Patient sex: F
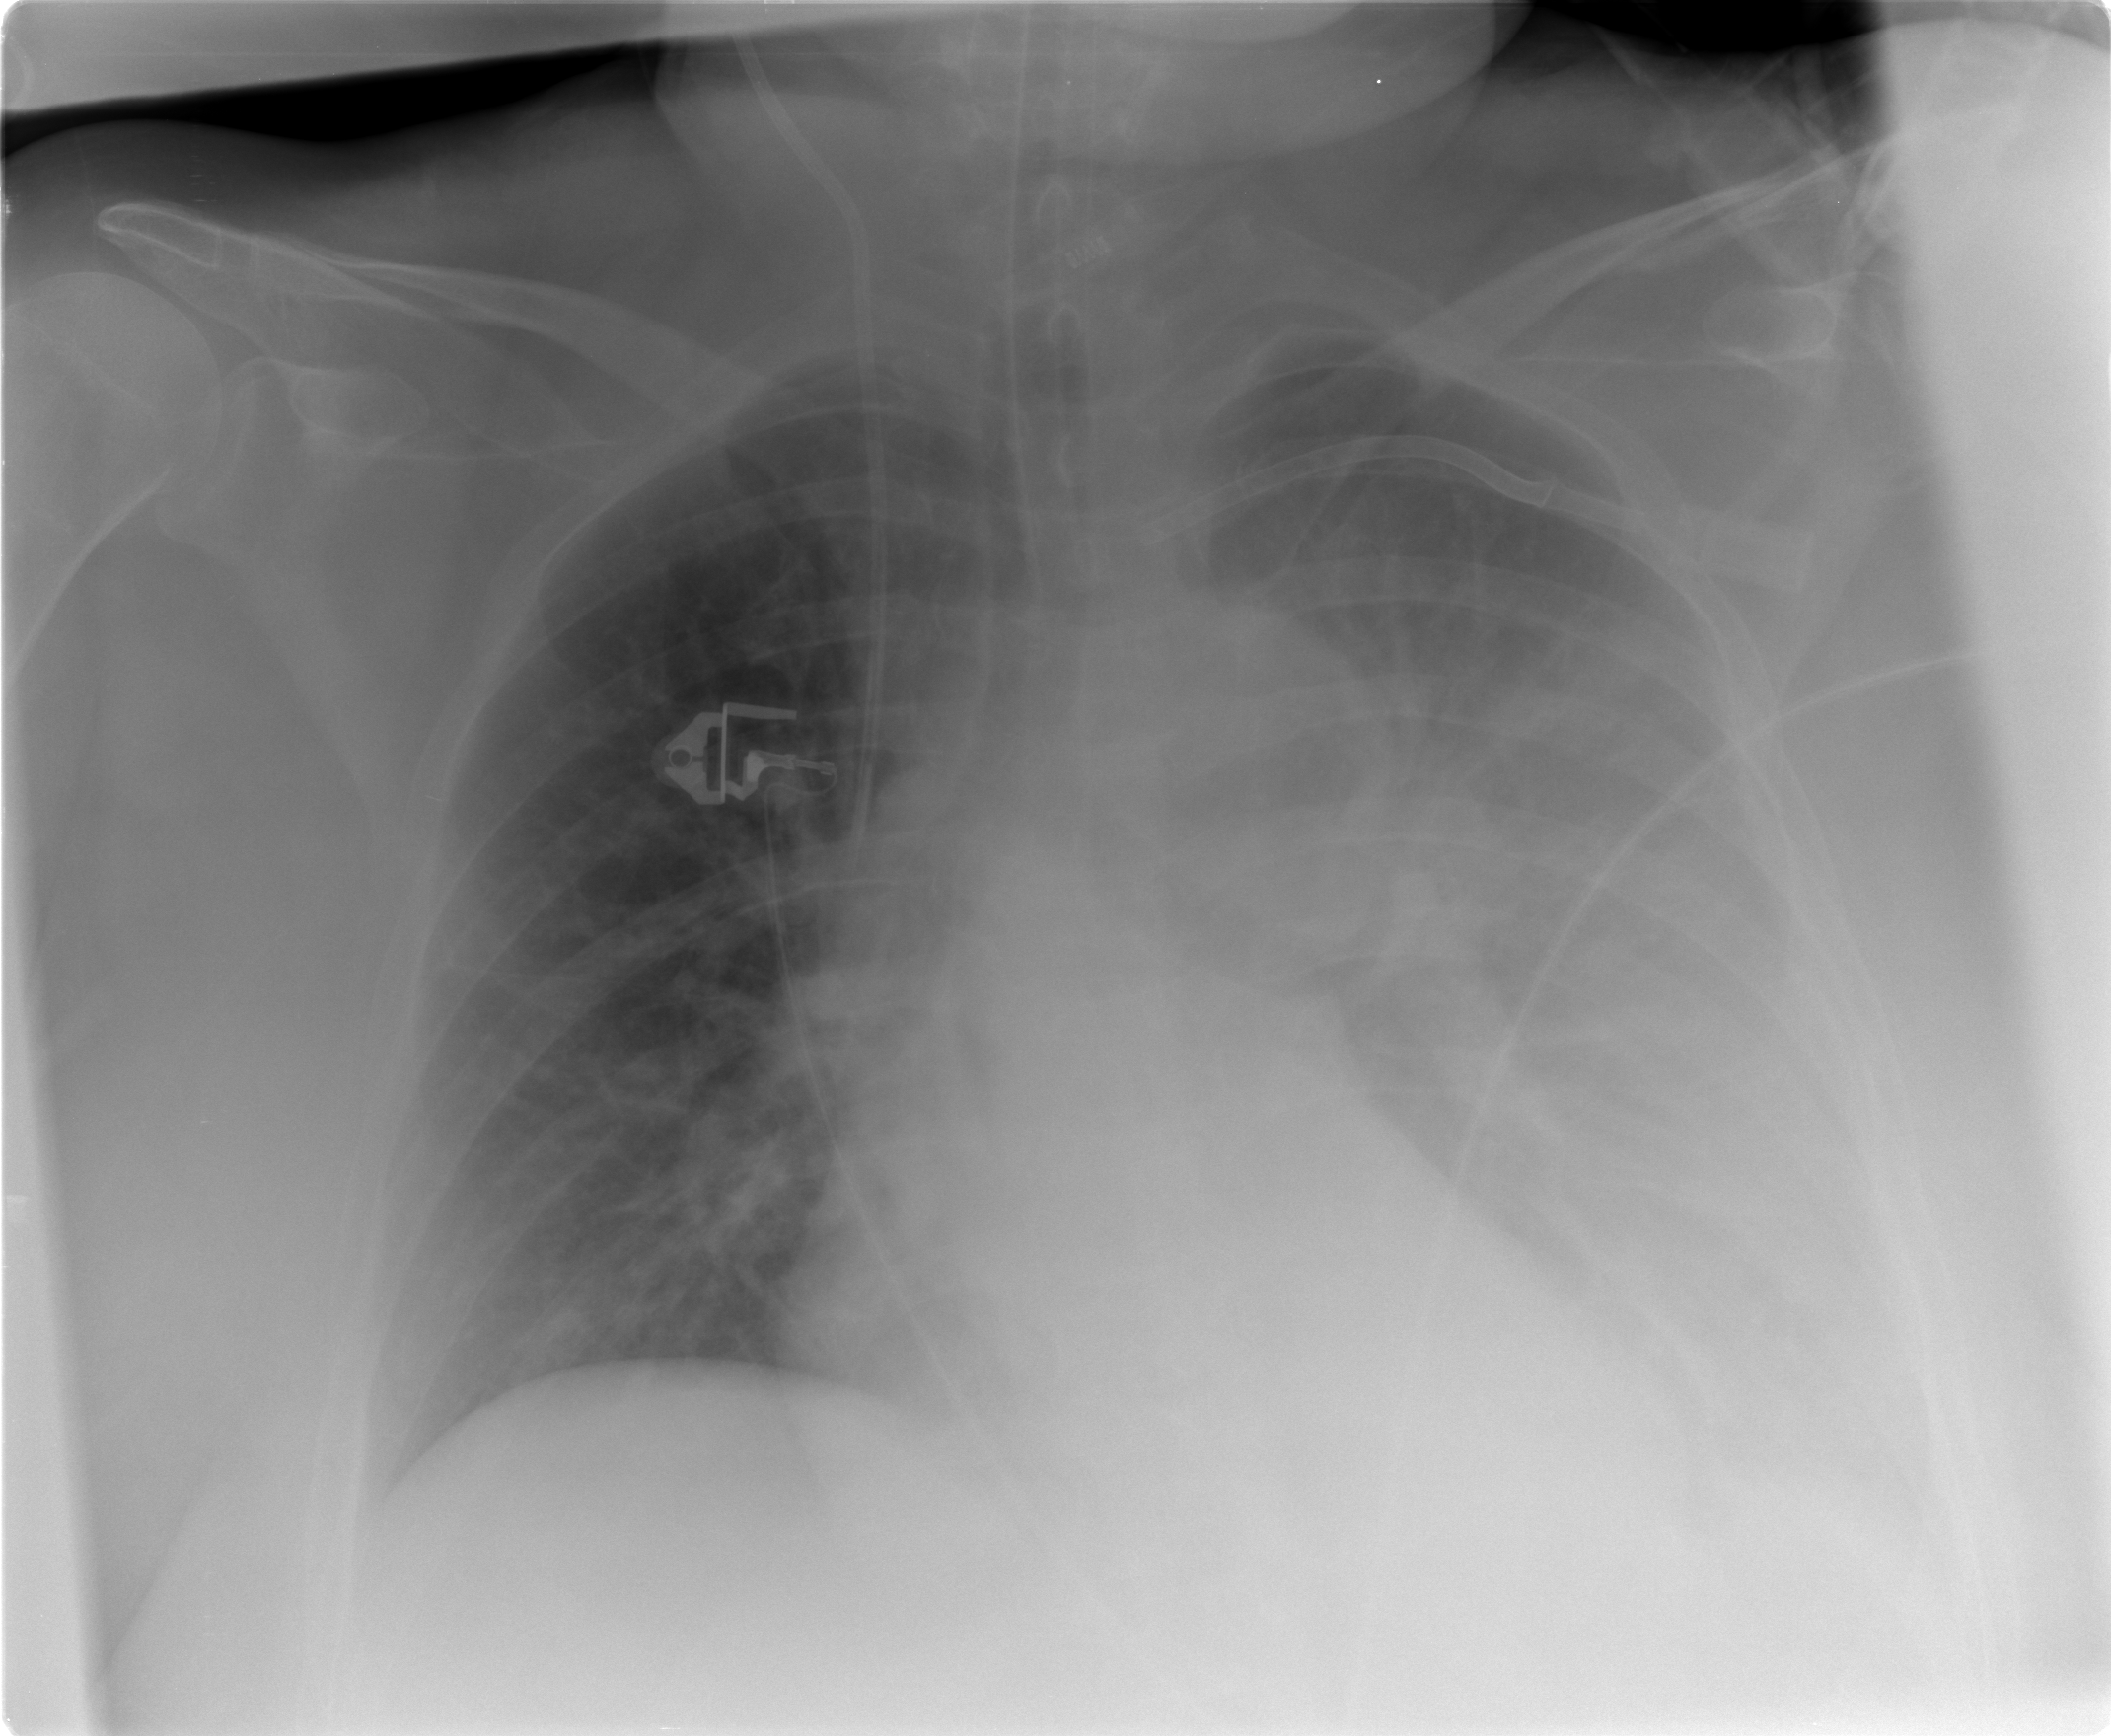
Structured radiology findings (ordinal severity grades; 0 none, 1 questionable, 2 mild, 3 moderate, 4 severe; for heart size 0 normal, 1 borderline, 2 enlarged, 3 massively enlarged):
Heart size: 1
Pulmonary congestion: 0
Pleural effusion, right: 0
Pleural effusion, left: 3
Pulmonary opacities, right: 0
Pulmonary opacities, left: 0
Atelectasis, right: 0
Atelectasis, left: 2